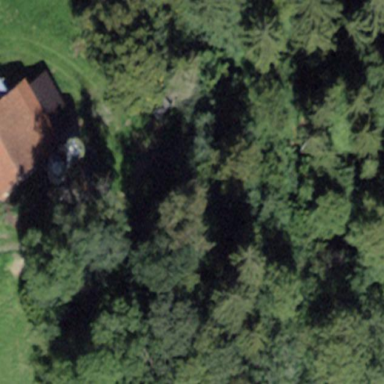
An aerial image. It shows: Forest area.